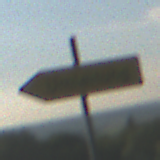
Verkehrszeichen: UmleitungswegweiserLinksweisend
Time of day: MorningAfternoon
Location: Outdoor (Nature)
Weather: PartlyCloudy
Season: NotSpecified
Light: Natural